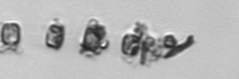
Label: Thalassiosira_TAG_external_detritus